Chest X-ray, PA view. Patient: 24 years old, sex M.
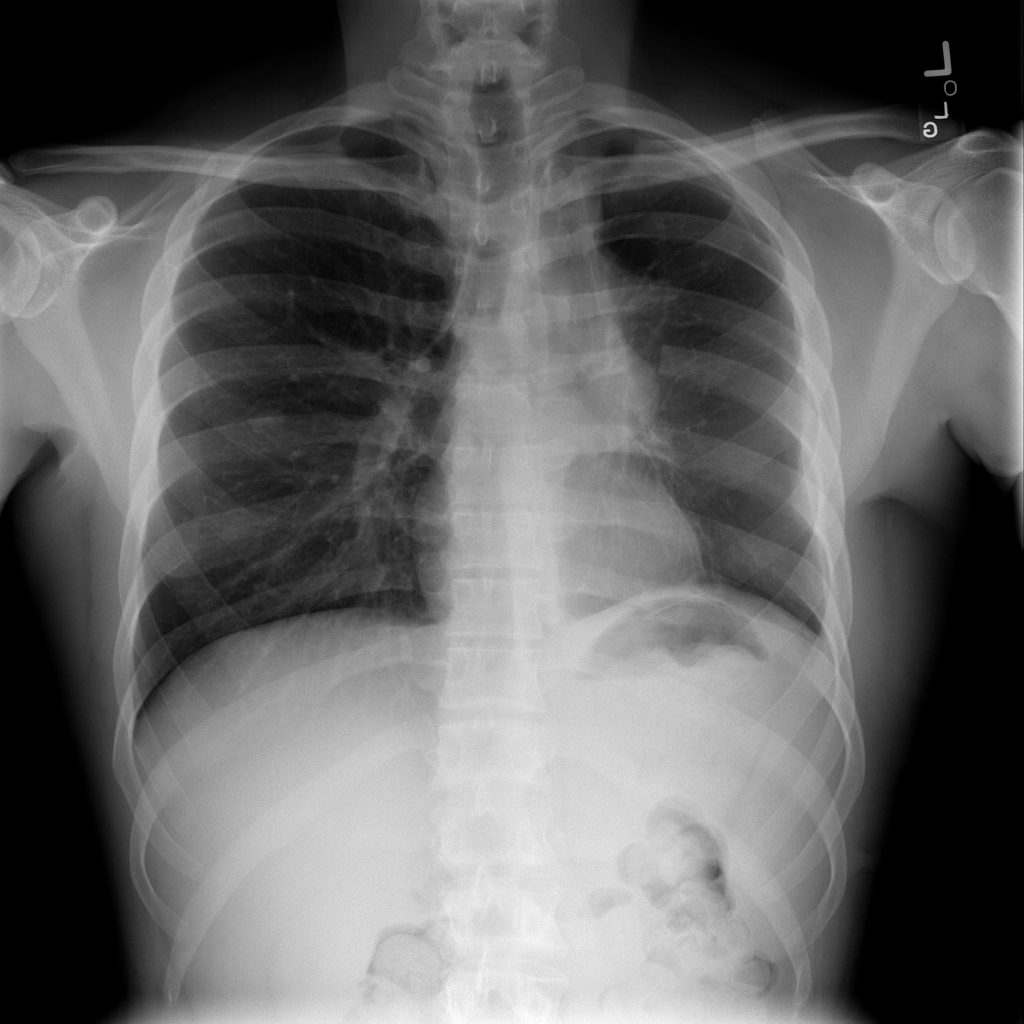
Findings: Effusion, Mass, Pneumothorax